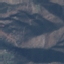
Land use / land cover: HerbaceousVegetation